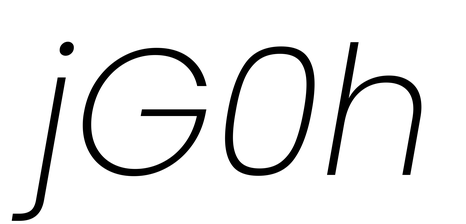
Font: Poppins-ExtraLightItalic